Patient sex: F
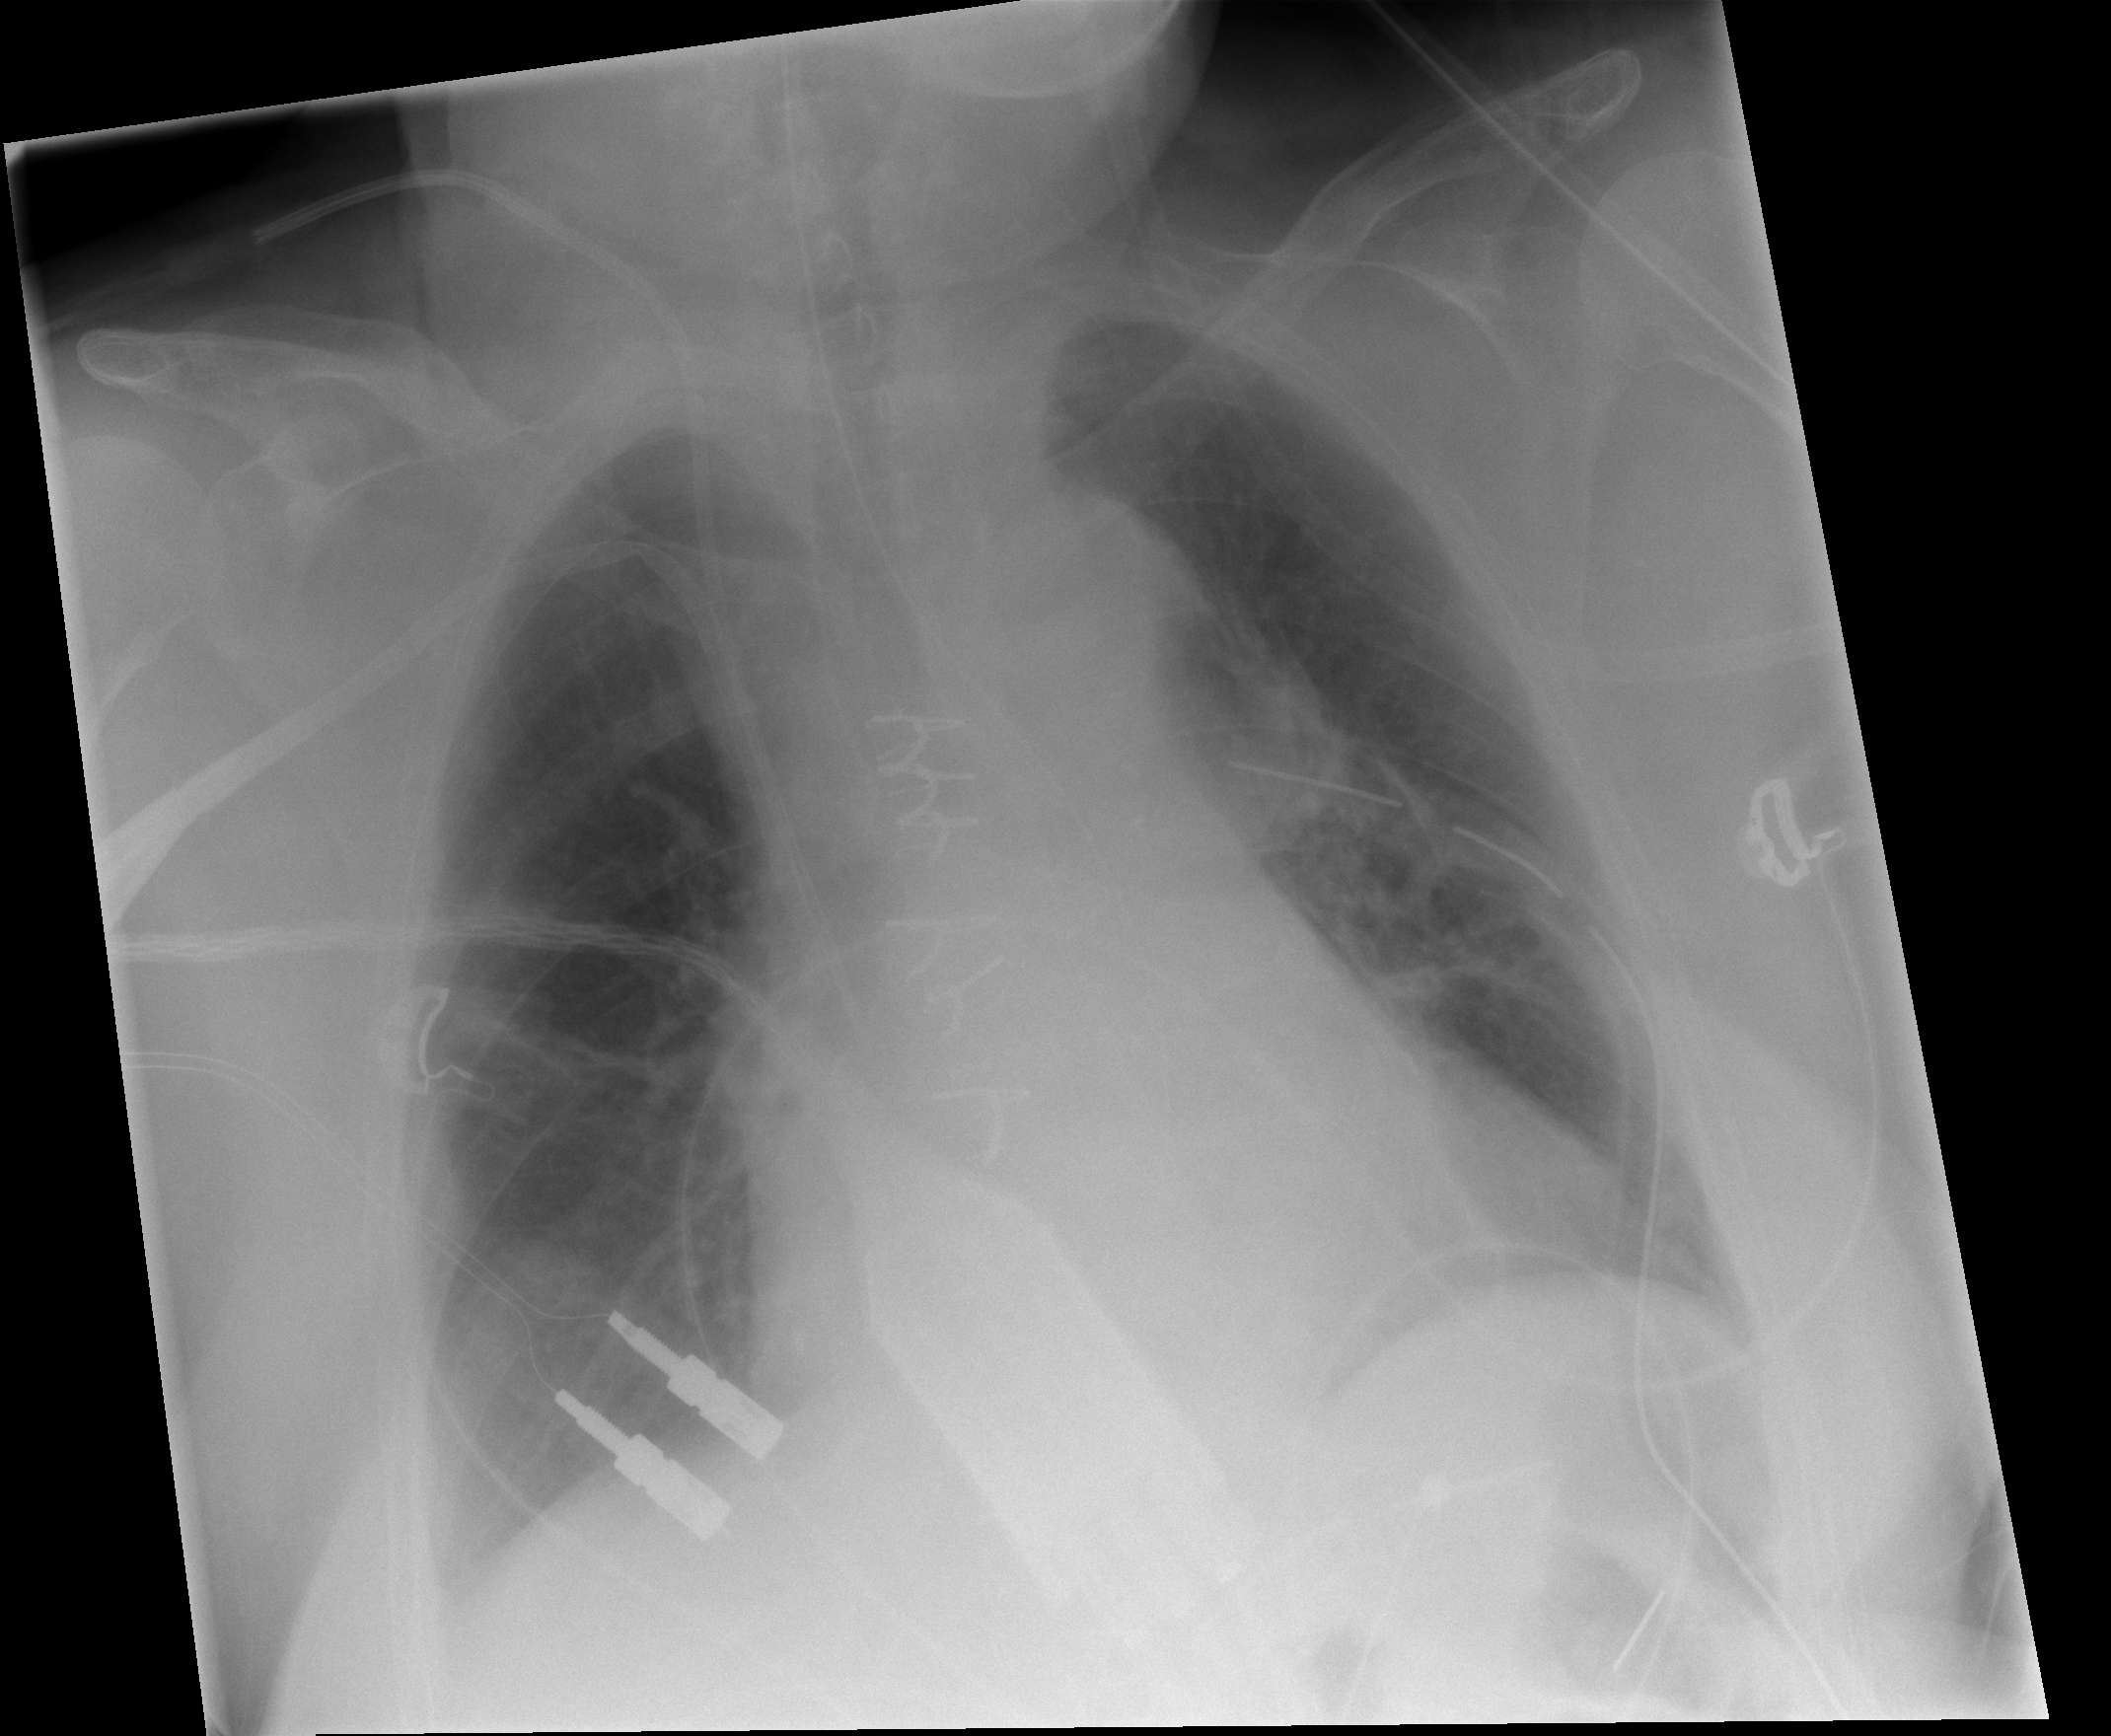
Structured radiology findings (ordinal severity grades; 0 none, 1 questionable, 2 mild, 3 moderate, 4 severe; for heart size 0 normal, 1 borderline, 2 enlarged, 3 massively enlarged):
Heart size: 2
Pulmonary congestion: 0
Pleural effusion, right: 0
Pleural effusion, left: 0
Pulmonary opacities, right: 1
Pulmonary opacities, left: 1
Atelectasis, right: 0
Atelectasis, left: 0